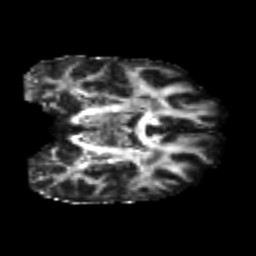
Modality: FA
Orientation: coronal
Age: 20
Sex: male
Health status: healthy
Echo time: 0.074 s